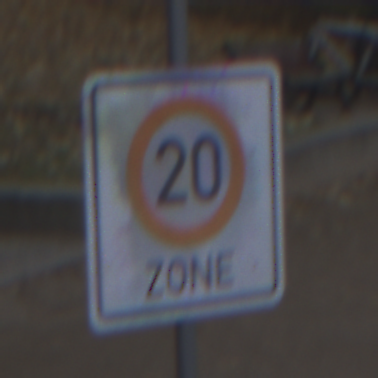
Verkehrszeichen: BeginnZone20
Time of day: MorningAfternoon
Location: Outdoor (Urban)
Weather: Overcast
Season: NotSpecified
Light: Natural